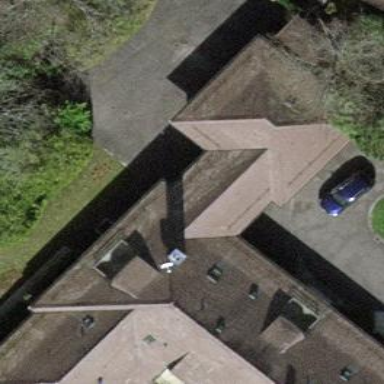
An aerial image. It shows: View of roof of building.